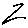
Label: zigzag